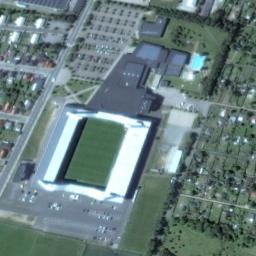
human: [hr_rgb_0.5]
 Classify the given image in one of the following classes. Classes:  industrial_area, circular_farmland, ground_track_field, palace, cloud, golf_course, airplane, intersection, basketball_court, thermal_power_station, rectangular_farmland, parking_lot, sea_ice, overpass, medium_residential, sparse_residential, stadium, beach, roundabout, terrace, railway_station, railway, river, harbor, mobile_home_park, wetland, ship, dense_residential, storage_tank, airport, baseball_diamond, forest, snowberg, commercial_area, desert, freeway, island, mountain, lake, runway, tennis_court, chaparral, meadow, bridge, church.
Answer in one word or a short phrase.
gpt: stadium